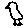
Label: bird